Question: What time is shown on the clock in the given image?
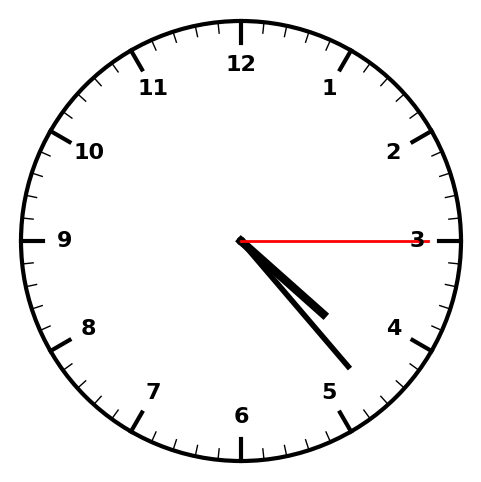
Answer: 04:23:15